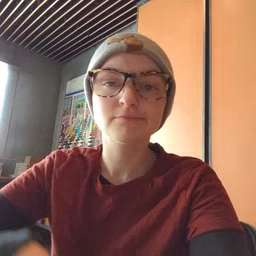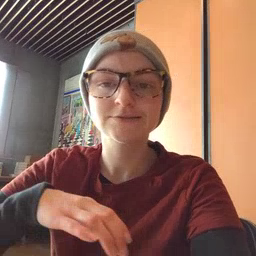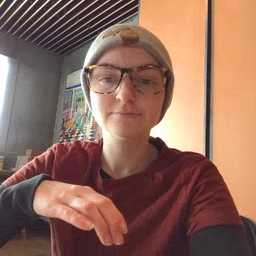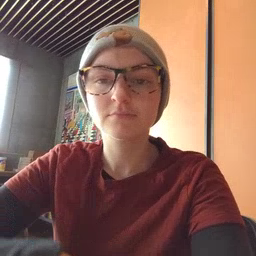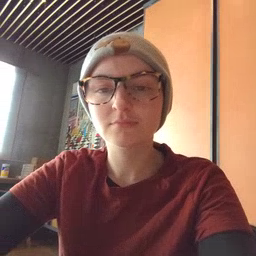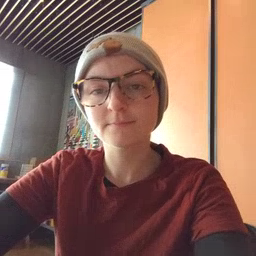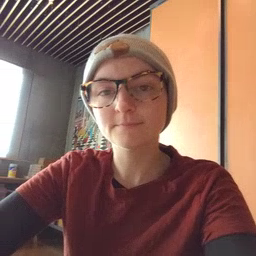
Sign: pretend